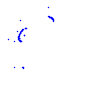
Particle: pion